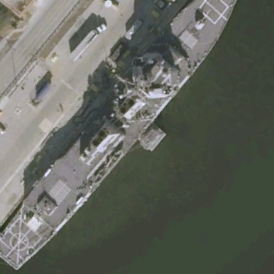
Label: Arleigh_Burke-class_destroyer